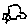
Label: car